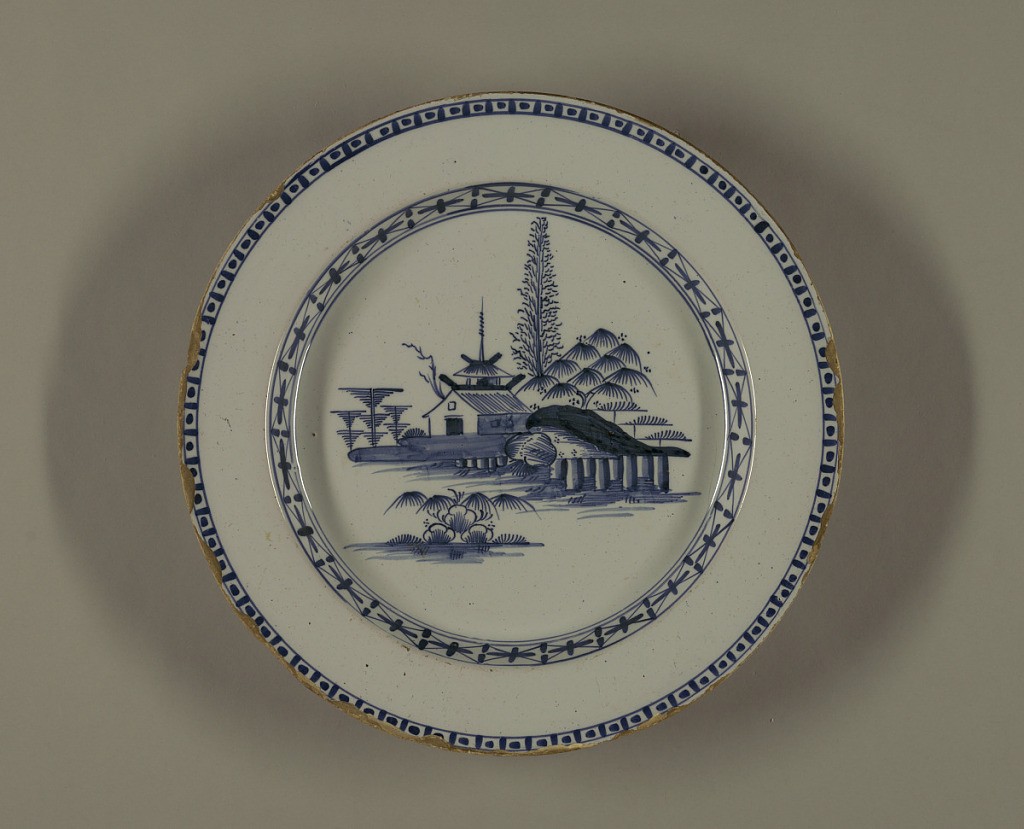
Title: Plate
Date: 17th century
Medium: Tin-glazed earthenware
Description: Circular plate with wide rim; painted in underglaze blue on white with brick-red outer border; center has chinoiserie scene of bird, flowers; cavetto has diaper pattern with 5 floral reserves; outer rim has 5 floral sprays; back painted with 4 evenly-spaced squiggles.